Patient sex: M
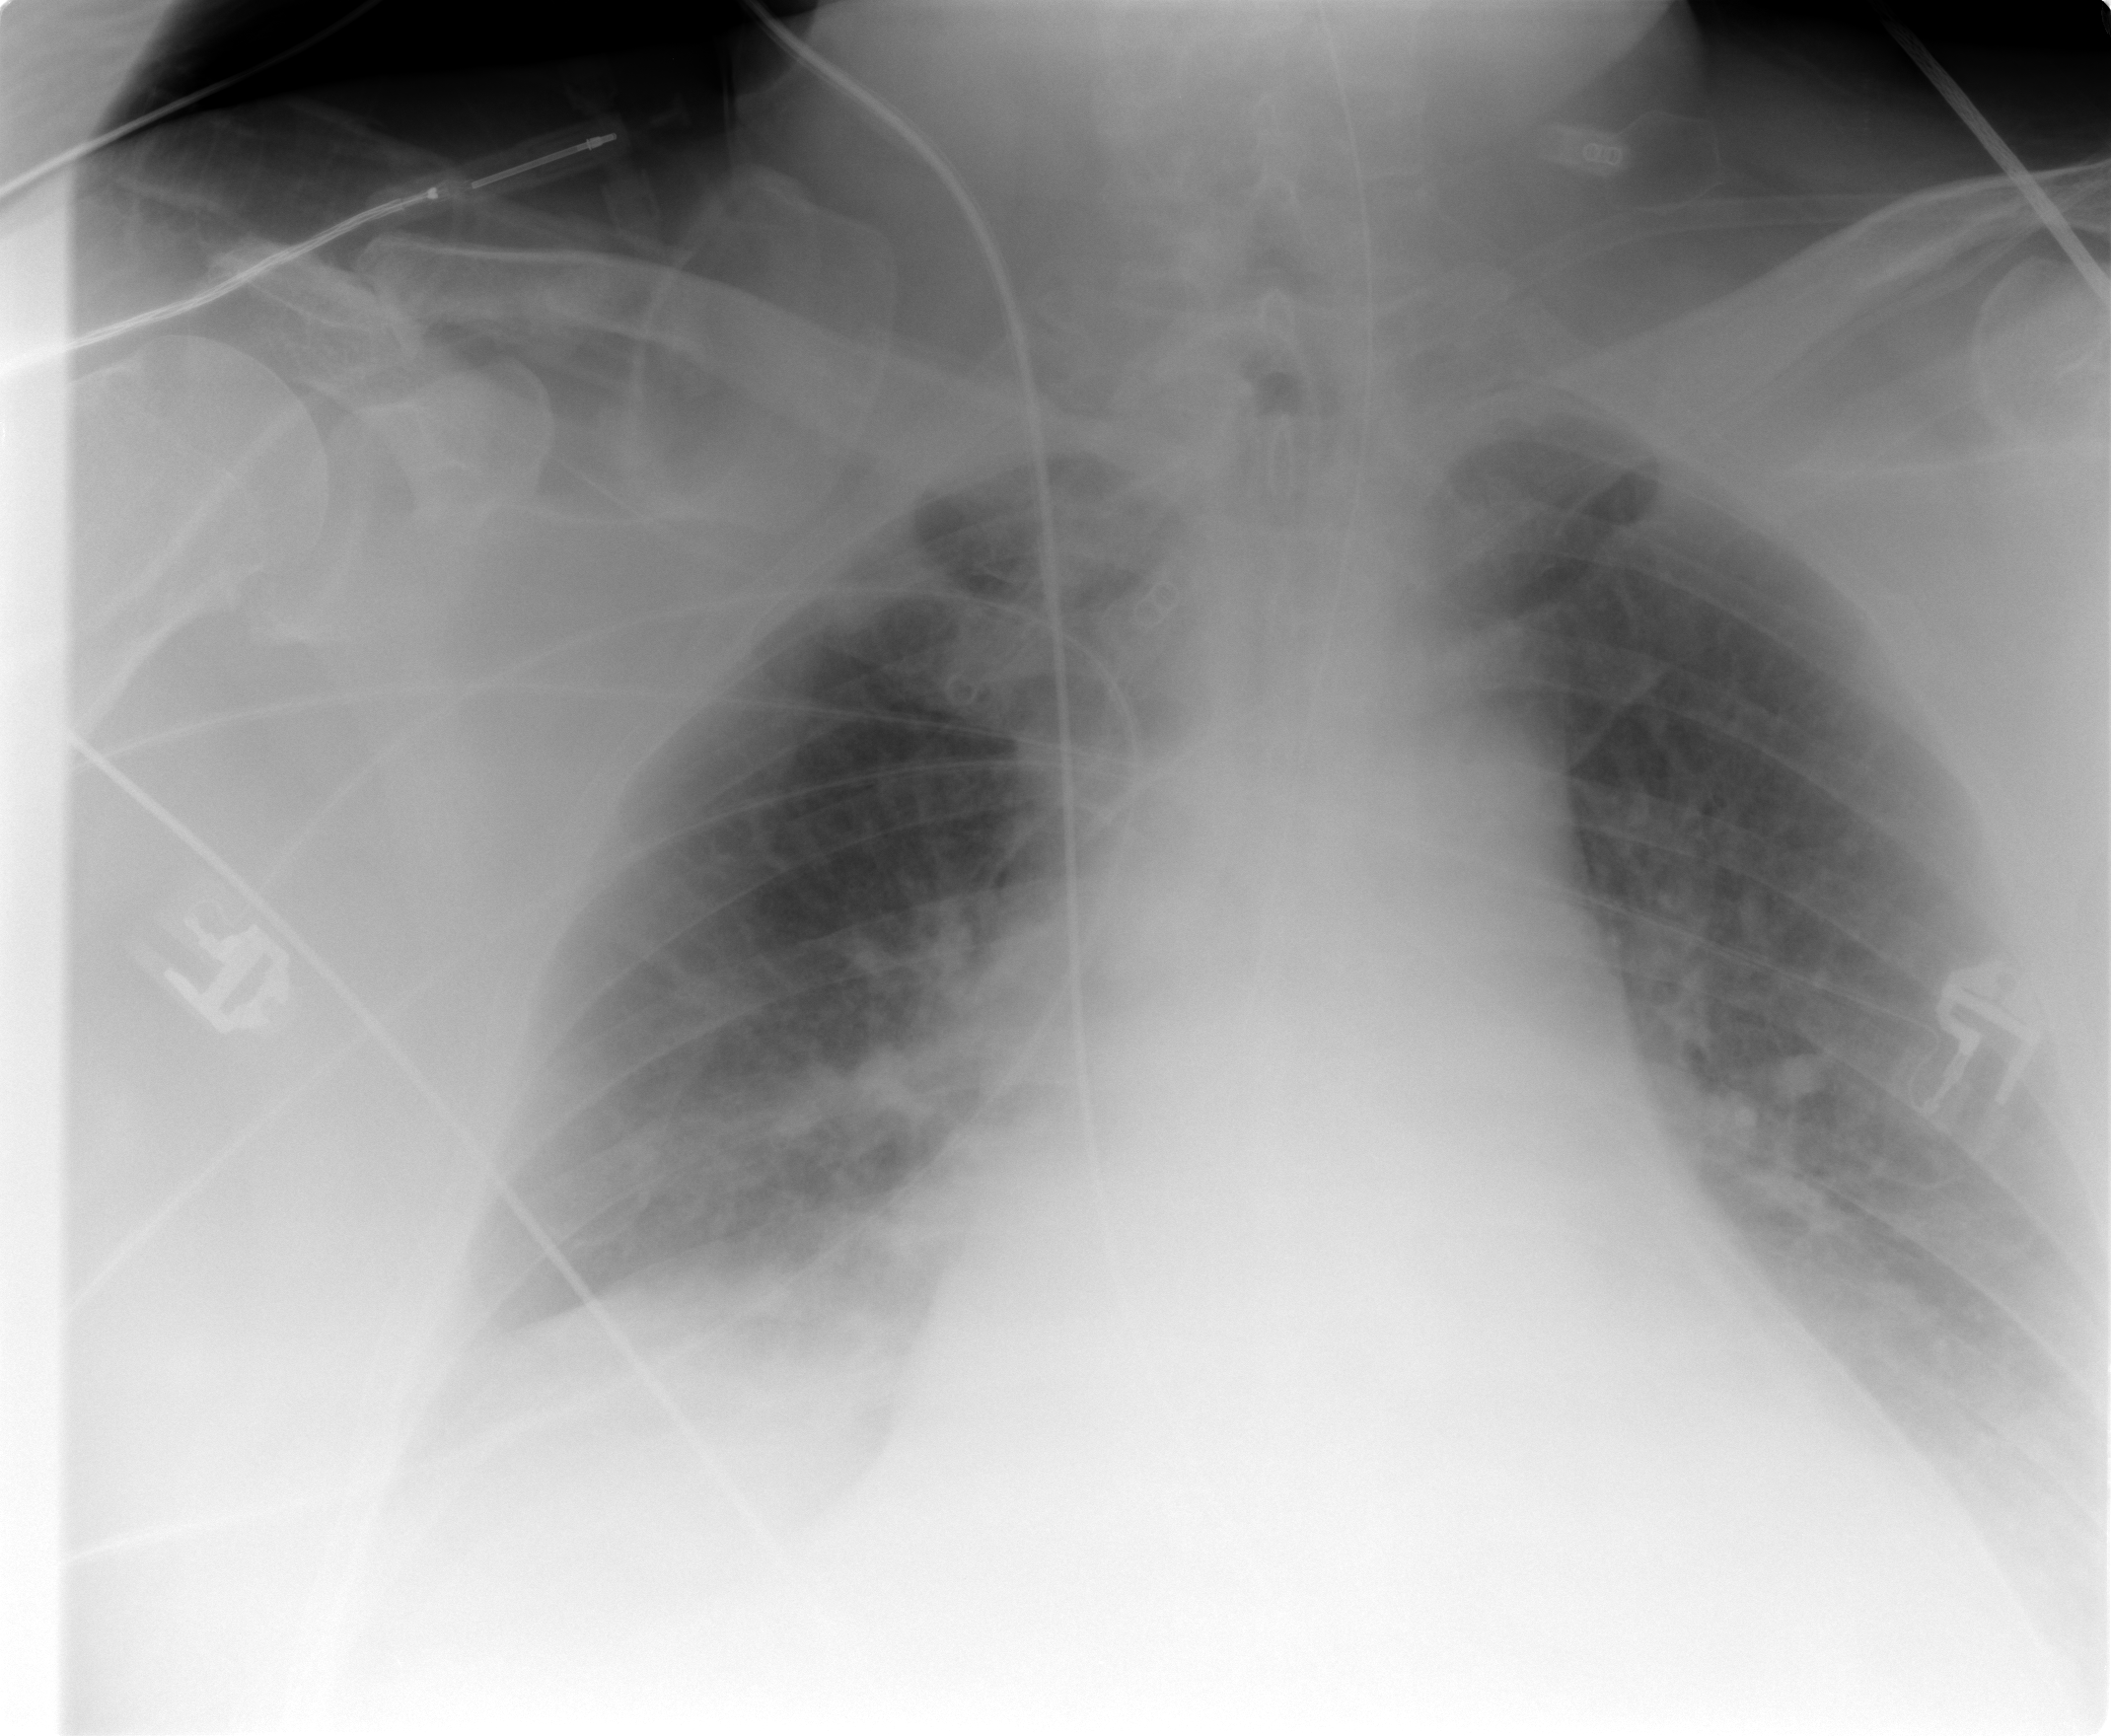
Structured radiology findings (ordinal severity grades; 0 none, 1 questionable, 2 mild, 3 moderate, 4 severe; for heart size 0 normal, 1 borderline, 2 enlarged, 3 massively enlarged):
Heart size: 2
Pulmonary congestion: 3
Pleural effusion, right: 2
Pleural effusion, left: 2
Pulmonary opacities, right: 1
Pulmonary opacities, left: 0
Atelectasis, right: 2
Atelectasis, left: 2